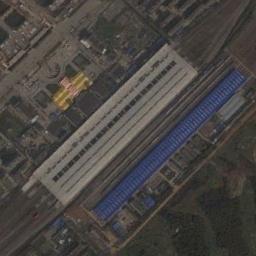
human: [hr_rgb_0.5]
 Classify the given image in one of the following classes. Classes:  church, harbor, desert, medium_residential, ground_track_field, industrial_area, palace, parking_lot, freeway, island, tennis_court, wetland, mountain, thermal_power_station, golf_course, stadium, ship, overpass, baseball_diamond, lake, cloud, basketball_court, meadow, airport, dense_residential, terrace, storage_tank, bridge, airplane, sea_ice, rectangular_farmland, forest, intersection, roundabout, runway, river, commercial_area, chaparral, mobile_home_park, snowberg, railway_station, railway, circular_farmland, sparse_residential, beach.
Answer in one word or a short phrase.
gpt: railway_station